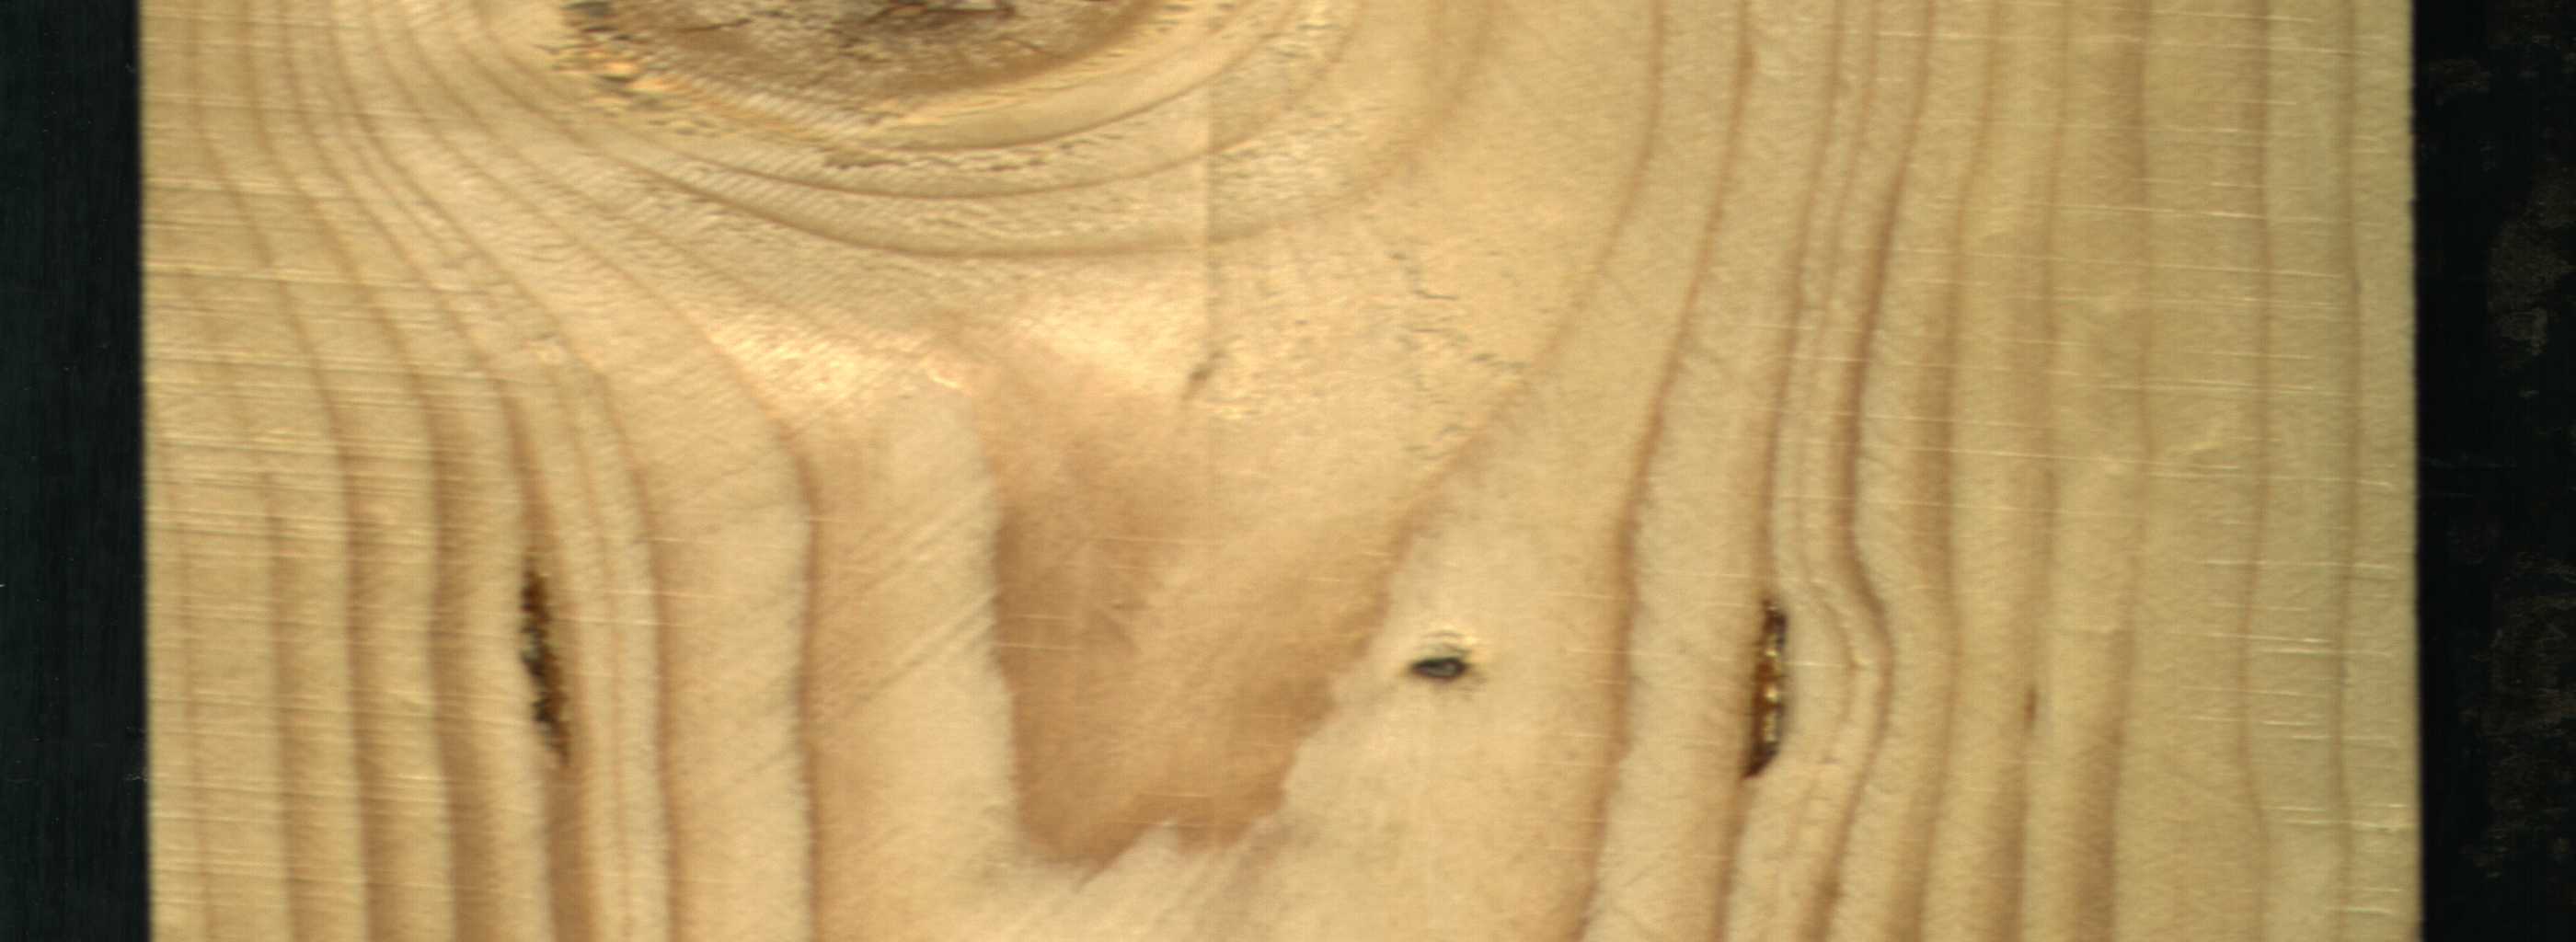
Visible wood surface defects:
resin
resin
knot_with_crack
Dead_Knot